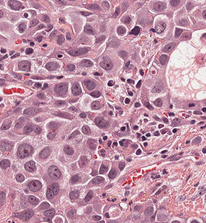
Tumor epithelial tissue: yes
Tumor-associated stroma tissue: yes
Normal tissue: no